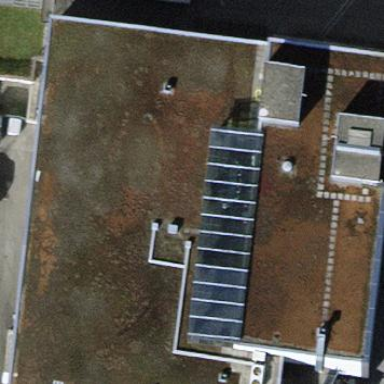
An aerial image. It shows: Building with flat roof made of gravel. This building has distinct parts.